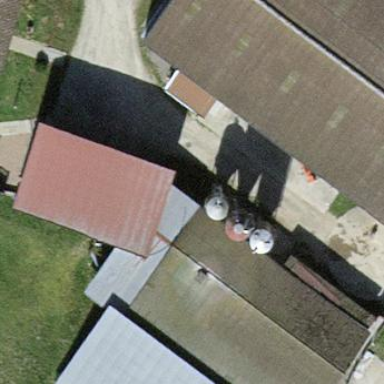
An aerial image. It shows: View of roof of building.